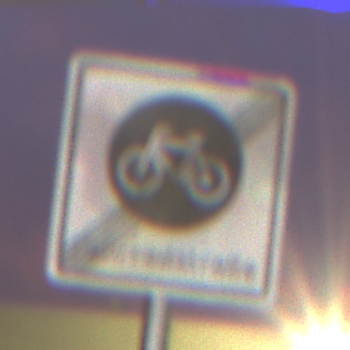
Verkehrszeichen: EndeFahrradstrasse
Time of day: SunriseSunset
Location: Outdoor (Urban)
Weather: PartlyCloudy
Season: NotSpecified
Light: Artificial